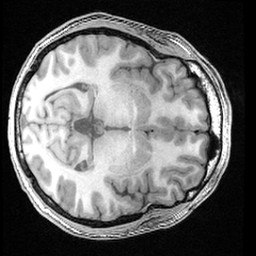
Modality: T1w
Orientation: axial
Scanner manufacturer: ge
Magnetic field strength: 3 T
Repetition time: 0.008368 s
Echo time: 0.00326 s